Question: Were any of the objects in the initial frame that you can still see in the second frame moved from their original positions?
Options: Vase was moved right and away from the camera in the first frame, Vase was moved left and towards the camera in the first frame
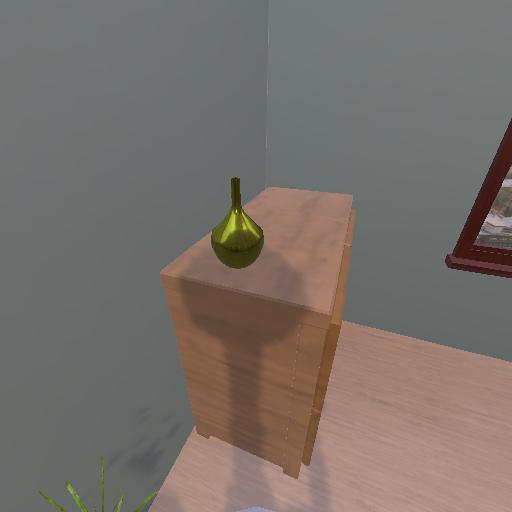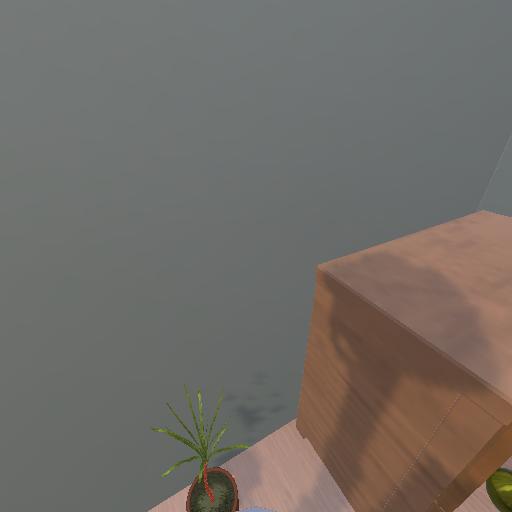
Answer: Vase was moved right and away from the camera in the first frame